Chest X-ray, PA view. Patient: 57 years old, sex M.
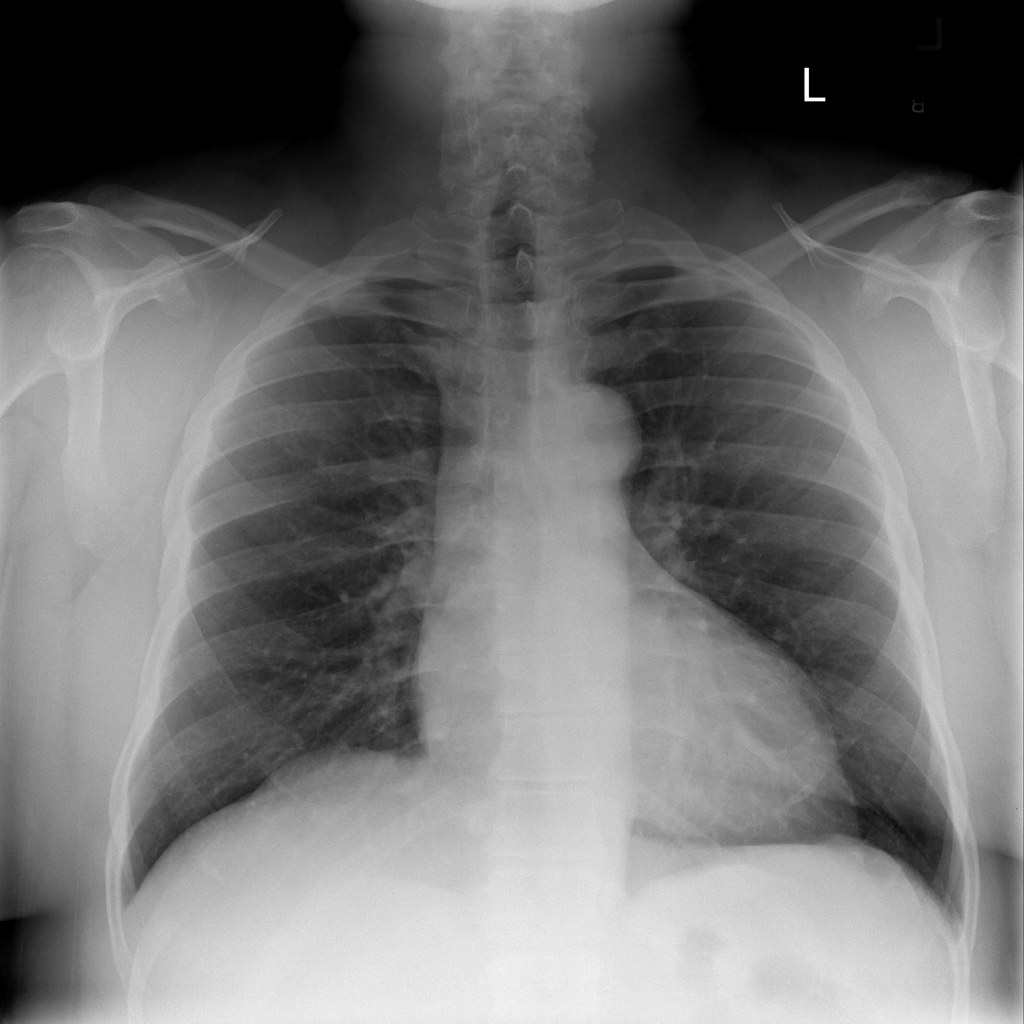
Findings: No Finding